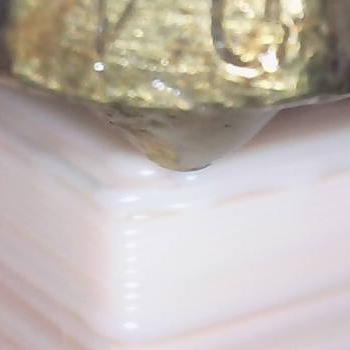
Flow rate: 283%